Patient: sex M, age 72
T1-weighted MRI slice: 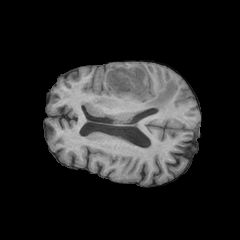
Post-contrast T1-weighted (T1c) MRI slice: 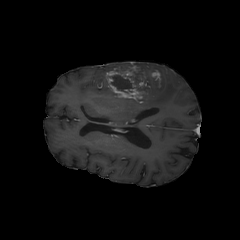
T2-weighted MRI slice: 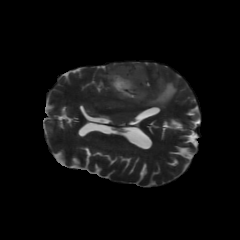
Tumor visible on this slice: yes
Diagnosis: Glioblastoma, IDH-wildtype
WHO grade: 4